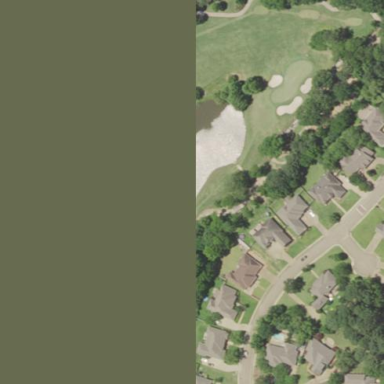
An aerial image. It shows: Area of rough grass used for golf.